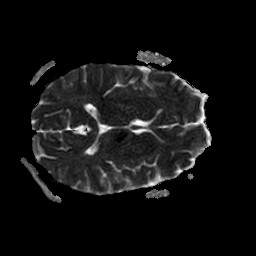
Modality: ADC
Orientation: axial
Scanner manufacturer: philips
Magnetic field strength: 1.5 T
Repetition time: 3.514 s
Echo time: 0.07078 s